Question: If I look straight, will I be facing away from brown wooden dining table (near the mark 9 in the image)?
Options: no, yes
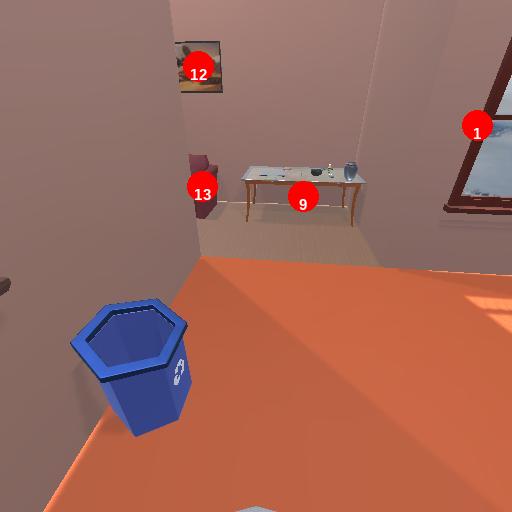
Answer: no